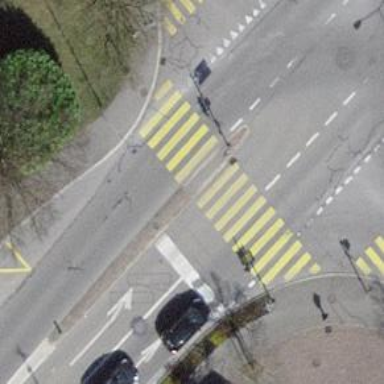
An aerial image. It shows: Road crossing with traffic signals.